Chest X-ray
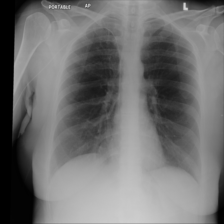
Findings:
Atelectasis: negative
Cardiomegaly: negative
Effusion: negative
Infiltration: negative
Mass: negative
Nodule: negative
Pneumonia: negative
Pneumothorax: negative
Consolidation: negative
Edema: negative
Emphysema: negative
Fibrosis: negative
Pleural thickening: negative
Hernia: negative